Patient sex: M
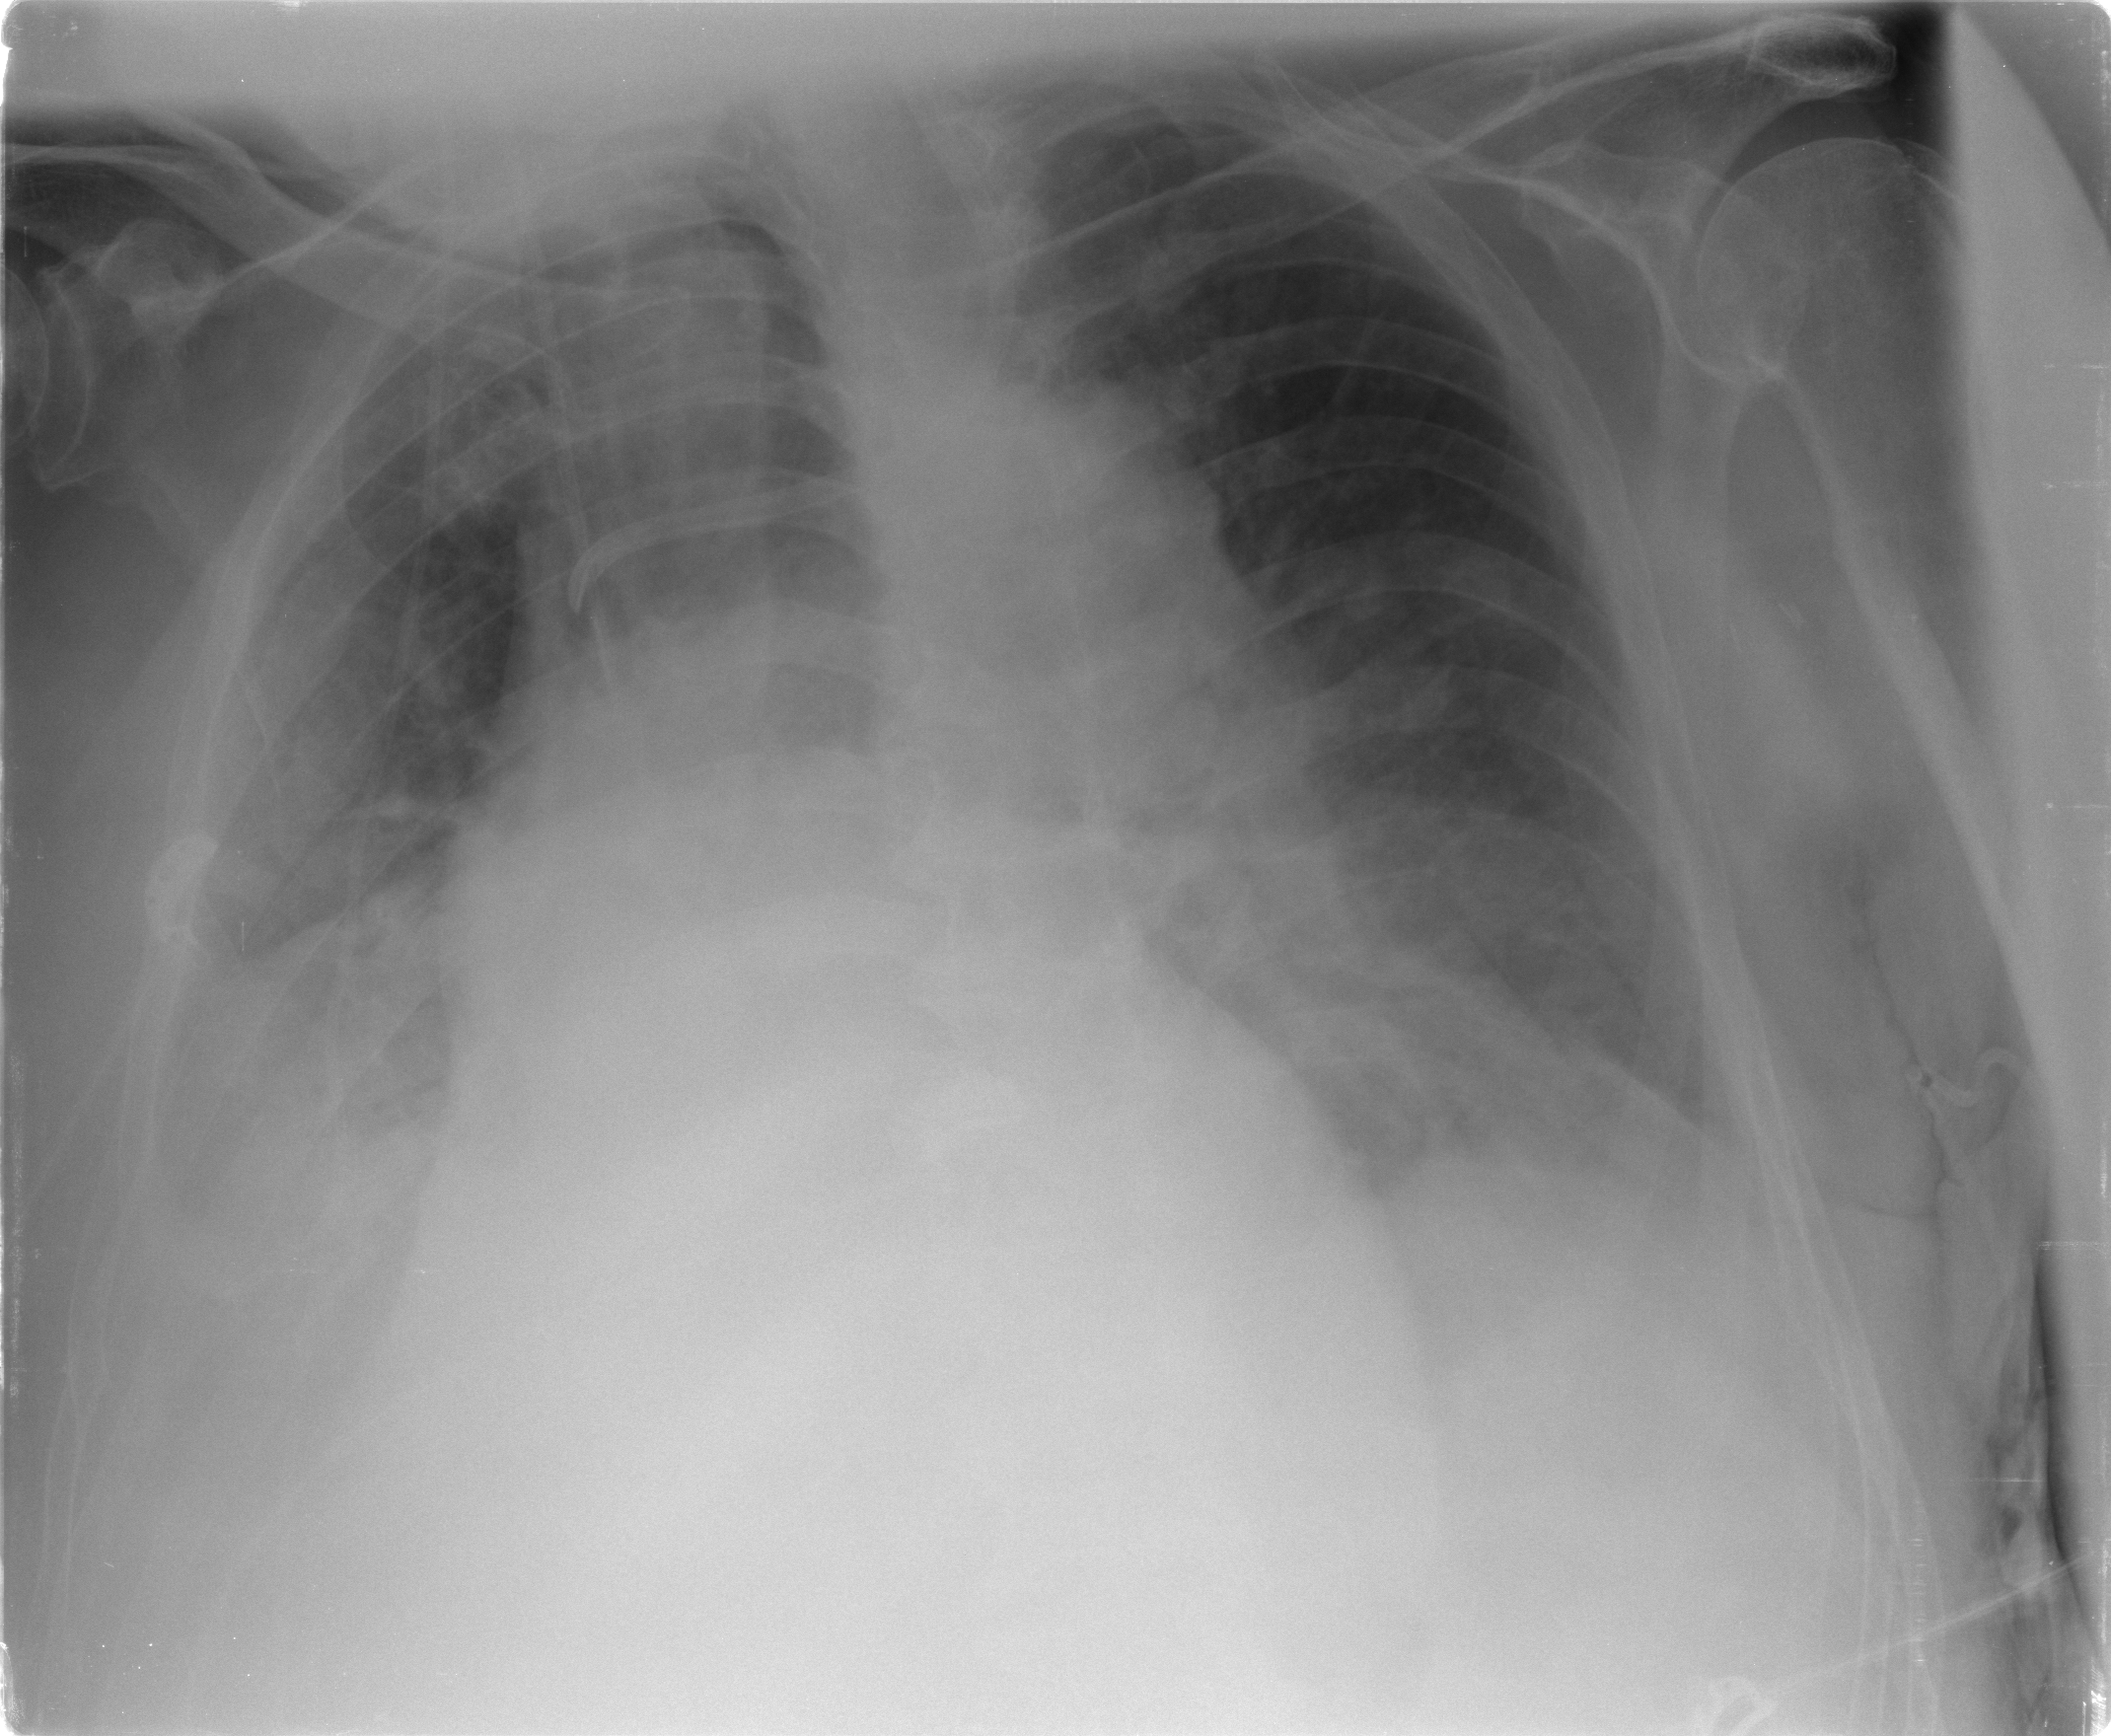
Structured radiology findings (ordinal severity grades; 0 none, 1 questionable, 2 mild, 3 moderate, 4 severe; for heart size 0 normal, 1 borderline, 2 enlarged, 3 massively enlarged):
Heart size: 0
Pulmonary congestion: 0
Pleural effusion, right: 2
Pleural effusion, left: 2
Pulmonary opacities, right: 0
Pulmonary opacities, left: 0
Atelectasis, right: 2
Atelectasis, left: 2